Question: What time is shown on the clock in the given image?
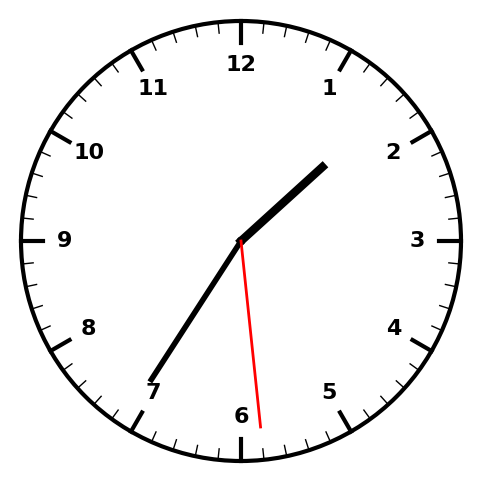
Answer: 01:35:29